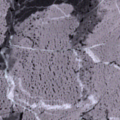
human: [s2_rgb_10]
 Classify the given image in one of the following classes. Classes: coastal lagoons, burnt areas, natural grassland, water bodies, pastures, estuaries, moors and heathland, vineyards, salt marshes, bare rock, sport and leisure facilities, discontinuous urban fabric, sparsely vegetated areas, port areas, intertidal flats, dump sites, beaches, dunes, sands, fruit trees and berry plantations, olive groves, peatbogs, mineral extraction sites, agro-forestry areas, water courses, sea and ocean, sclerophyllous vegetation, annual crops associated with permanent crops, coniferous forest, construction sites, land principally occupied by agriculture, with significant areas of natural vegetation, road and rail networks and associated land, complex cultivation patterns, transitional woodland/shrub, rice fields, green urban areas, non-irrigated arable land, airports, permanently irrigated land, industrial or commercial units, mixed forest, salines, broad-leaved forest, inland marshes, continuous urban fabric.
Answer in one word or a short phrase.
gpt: sea and ocean